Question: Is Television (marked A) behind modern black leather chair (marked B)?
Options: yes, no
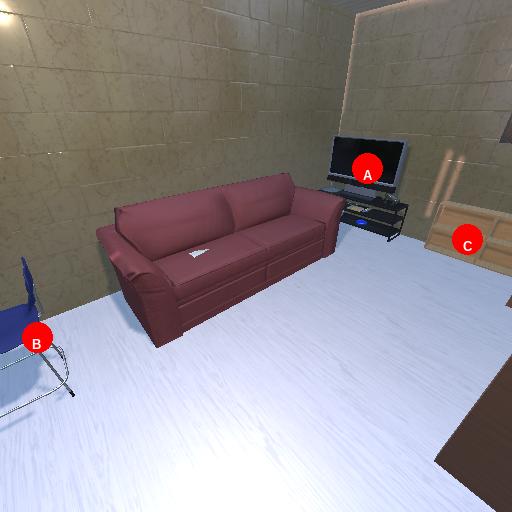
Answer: yes